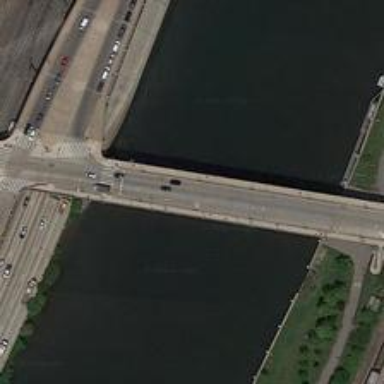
Rural and urban area has been connected by the bridge across the river .